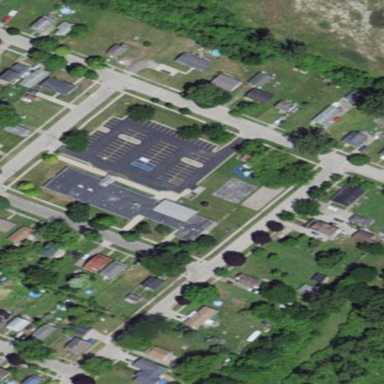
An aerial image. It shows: School.